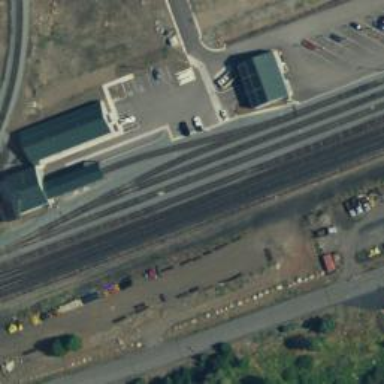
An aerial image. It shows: Railway siding for service.